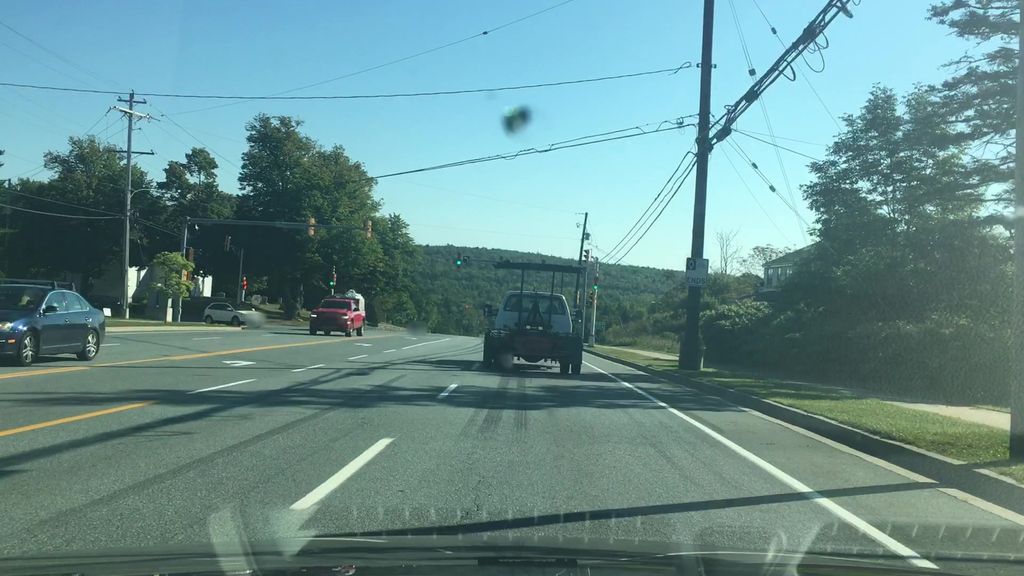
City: halifax